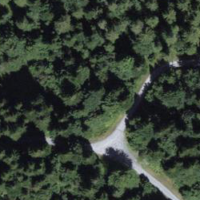
EUNIS habitat code: 43
Species observed at this site:
Vaccinium vitis-idaea
Rubus saxatilis